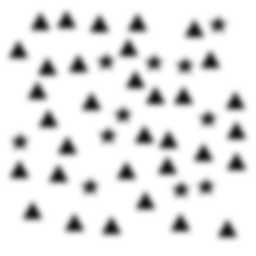
Squares: 0
Triangles: 33
Stars: 11
Total shapes: 44